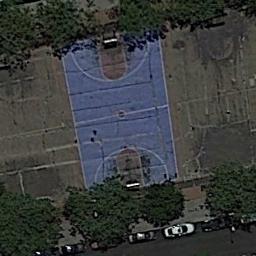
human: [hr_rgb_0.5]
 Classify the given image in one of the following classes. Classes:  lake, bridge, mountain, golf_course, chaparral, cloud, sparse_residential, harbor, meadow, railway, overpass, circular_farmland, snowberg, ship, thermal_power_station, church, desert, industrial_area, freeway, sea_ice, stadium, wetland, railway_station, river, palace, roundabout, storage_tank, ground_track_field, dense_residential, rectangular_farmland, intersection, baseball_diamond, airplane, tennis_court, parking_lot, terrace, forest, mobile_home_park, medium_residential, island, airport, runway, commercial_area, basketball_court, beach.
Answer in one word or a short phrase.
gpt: basketball_court